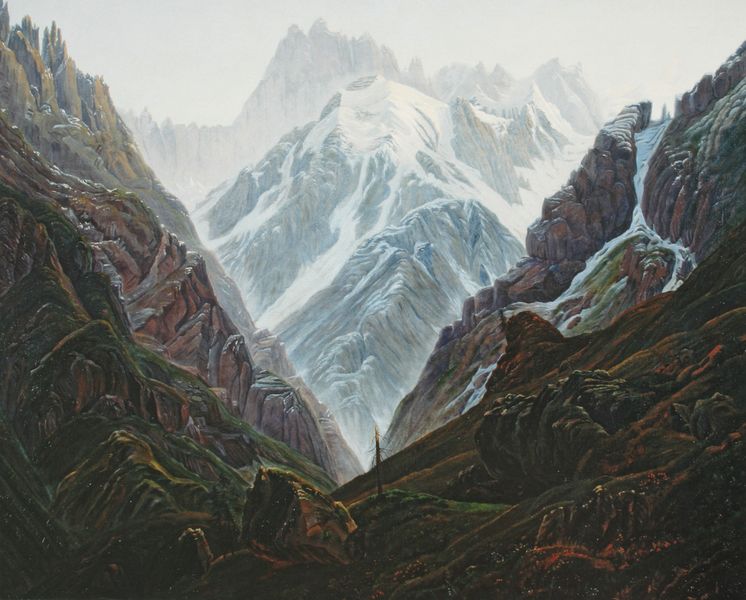
Titel: Hochgebirge, Ausblick vom Montavert bei Chamonix auf die Montblanc-gruppe
Künstler: Carl Gustav Carus
Standort: Essen
Institution: Museum Folkwang
Schlagwörter: baum, berg, blau, dunkel, felsen, gemälde, gestein, himmel, schatten, wasser, weiß, wolken, fluss, gelb, grün, landschaft, braun, grau, hell, holz, licht, schwarz, zeichnung, eis, gras, rot, schnee, weg, wiese, malerei, wand, stein, ast, bach, baumstamm, kalt, natur, stamm, wind, höhle, tal, wasserfall, düster, ansicht, perspektive, stab, mast, abhang, berge, dolomiten, fels, gebirge, gipfel, gletscher, kamm, dunst, lila, nebel, violett, kahl, landschaftsmalerei, alm, hochgebirge, massiv, schlucht, steil, rauh, winter, spitz, hoch, dürr, gemalt, diesig, alpen, moos, täler, gefälle, pinsel, trüb, gruft, karg, gebirgslandschaft, hänge, koch, joseph anton koch, grat, klamm, bergmassiv, zelt, bergen, schroff, alpin, bewuchs, behausung, kokoschka, anton, bergtal, felsmassiv, anton koch, faltengebirge, grön, langschaft, joseph anton, v, alplen, rutschig, eiskuppe, ckgebirge